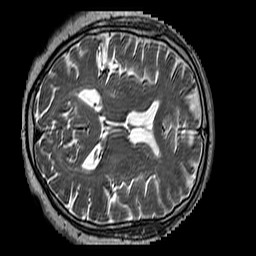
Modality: T2w
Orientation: axial
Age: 61
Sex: male
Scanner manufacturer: siemens
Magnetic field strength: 3 T
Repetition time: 3.2 s
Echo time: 0.212 s